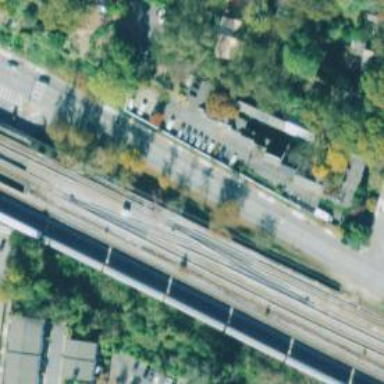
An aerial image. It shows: Electrified rail siding.